Question: I would like to inspect the rollover status of a drop-down menu.
I tried to do that with the Chrome inspector and its feature as you can see here:

Though this way doesn't work for me.
I would like to inspect the submenu of this site: <URL>
So I can add some extra CSS rules while the menu is still open.
How can I do that?
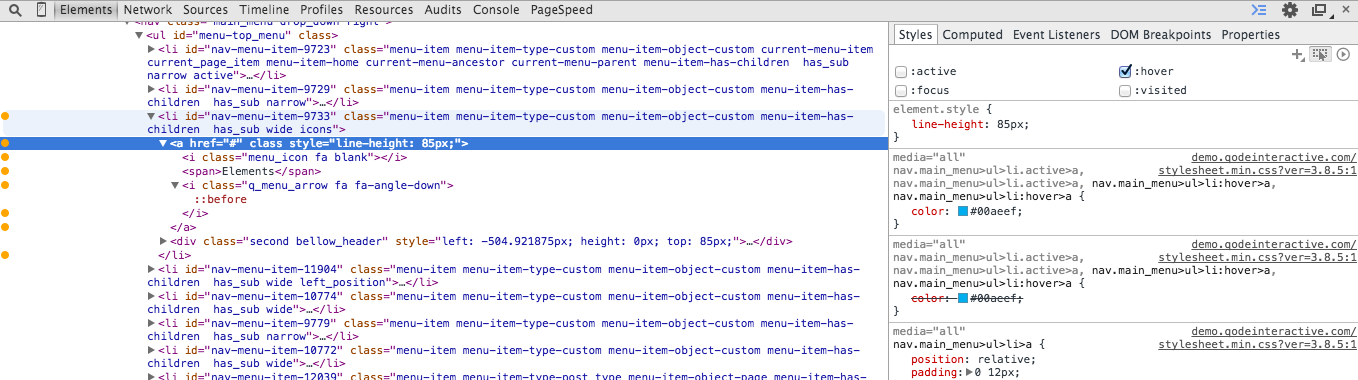
Answer: After taking a quick glance, you can add 'class = "drop_down_start"' to the nested 'div' for the specific menu header to want to investigate. As long as that class is present, the sub-menu will be visible/displayed.
> Simply right click the element in the inspector Edit as HTML add the class 'drop_down_start'
before:
'''
<div class="second bellow_header" style="height: 0px; top: 85px;"><div class="inner"><ul>
'''
after:
'''
<div class="second bellow_header drop_down_start" style="height: 0px; top: 85px;"><div class="inner"><ul>
'''
The menu will persistently try to close. So, if needed, <URL>.